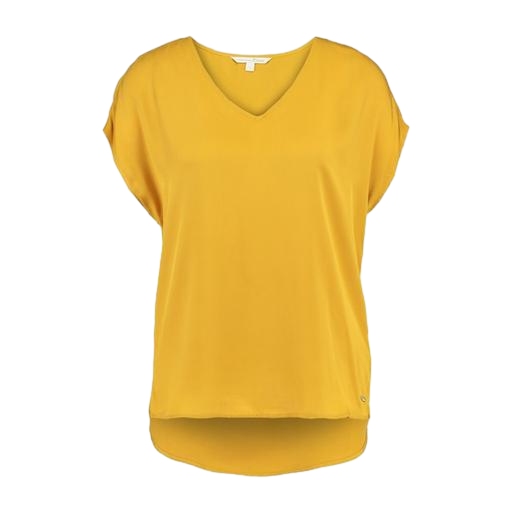
short-sleeve top only macy, yellow high-low t-shirt, yellow scoop tee, white background